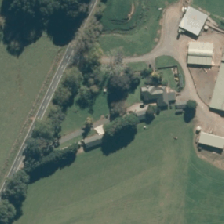
Land cover: urban_build_up